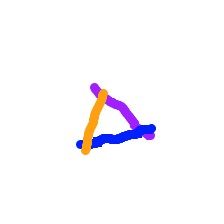
Shape: triangle